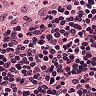
Metastatic tissue present: no